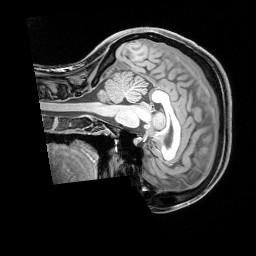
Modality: T1w
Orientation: sagittal
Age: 34
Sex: female
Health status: healthy
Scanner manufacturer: siemens
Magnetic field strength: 3 T
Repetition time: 1.65 s
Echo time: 0.00182 s